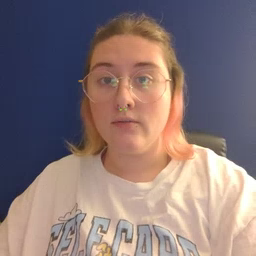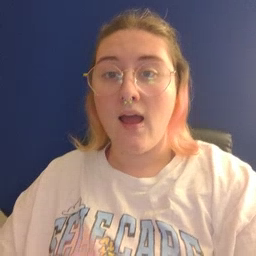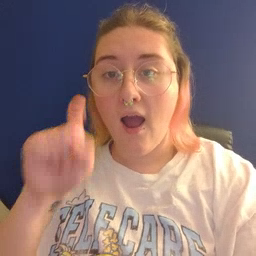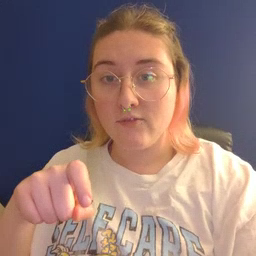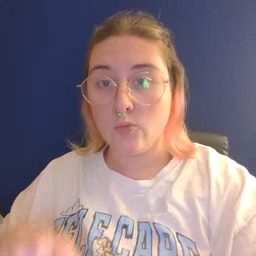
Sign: haveto